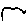
Label: tree